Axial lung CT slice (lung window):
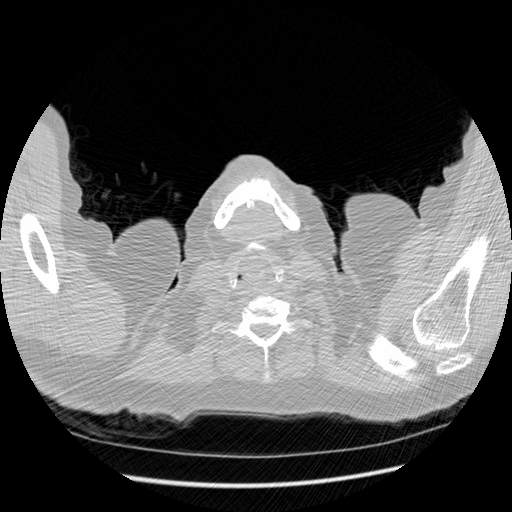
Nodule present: no